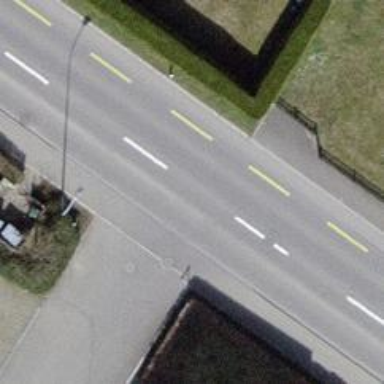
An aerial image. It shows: Asphalt road in residential area.